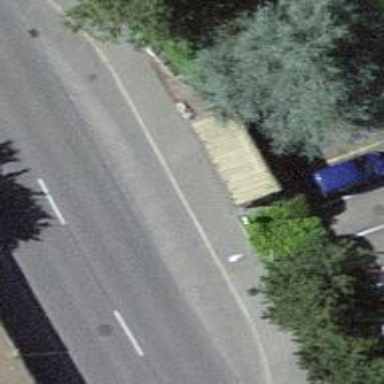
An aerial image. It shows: Bus stop with platform for public transport.